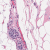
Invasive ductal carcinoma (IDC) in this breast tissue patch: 0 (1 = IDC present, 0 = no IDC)